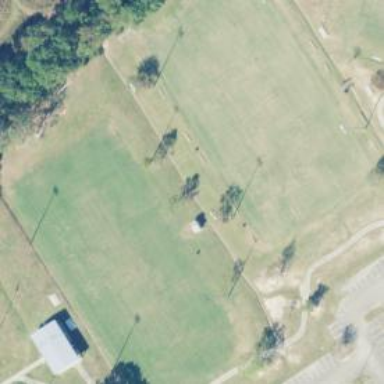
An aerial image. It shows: Soccer pitch for leisure land activities.